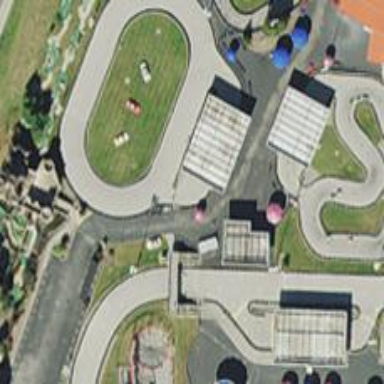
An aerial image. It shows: Karting raceway.